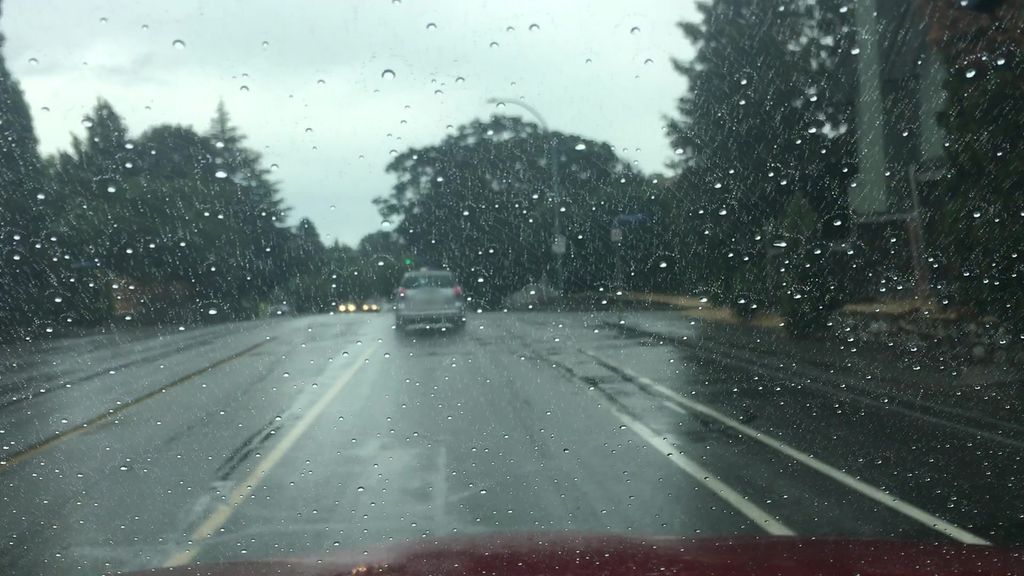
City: victoria